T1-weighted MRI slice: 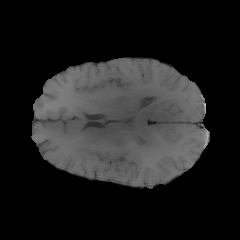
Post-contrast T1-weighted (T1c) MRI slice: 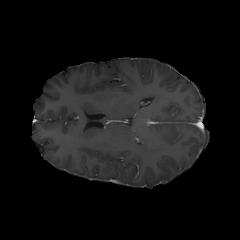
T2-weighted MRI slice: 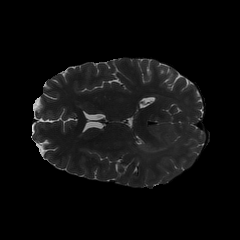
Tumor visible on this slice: yes